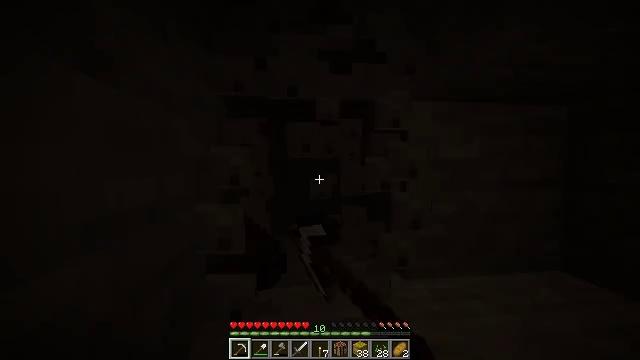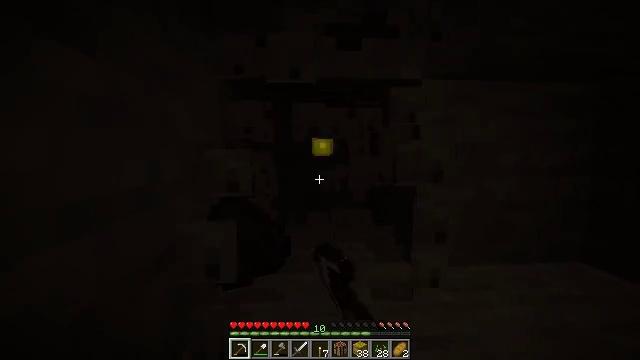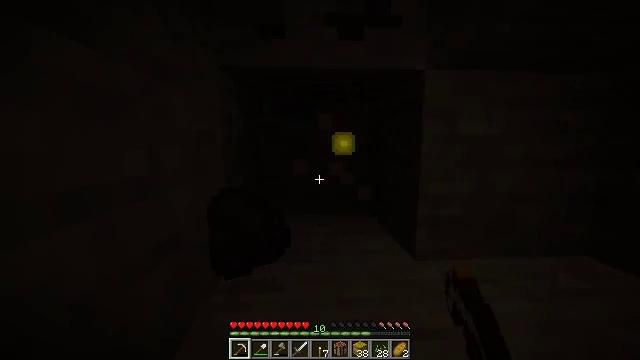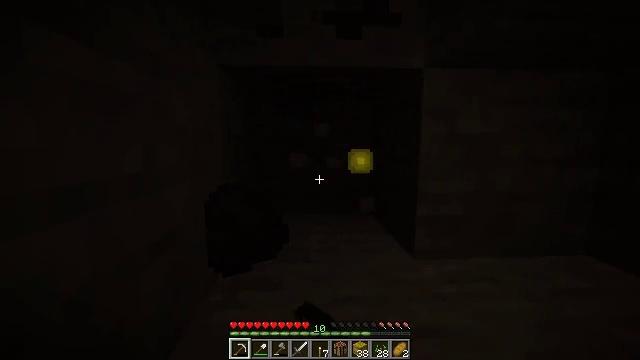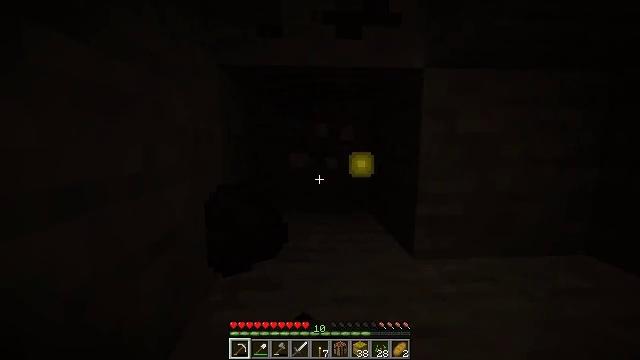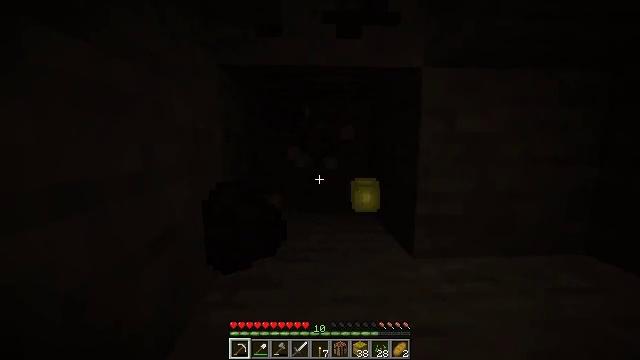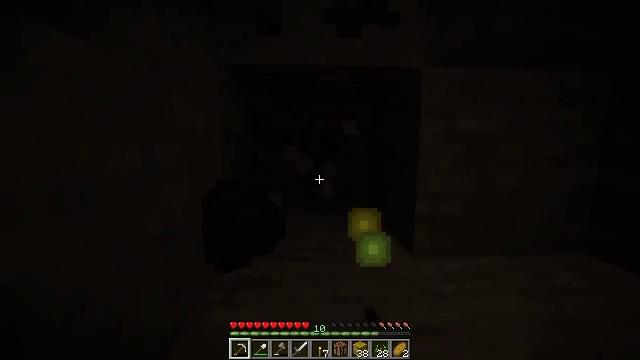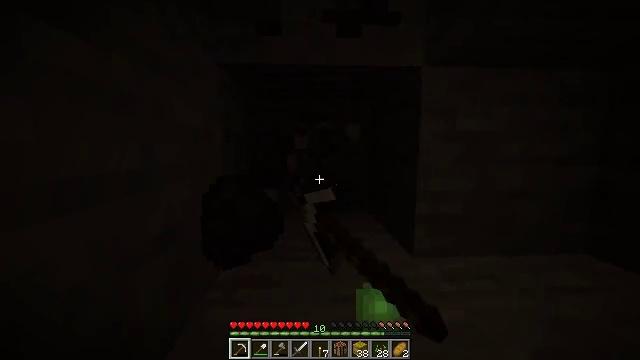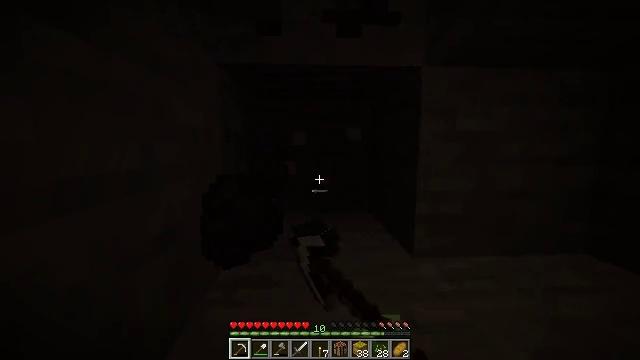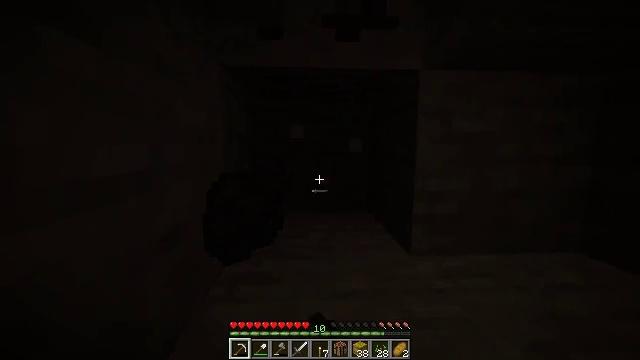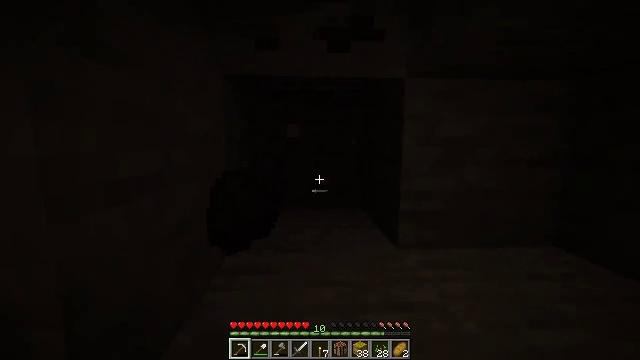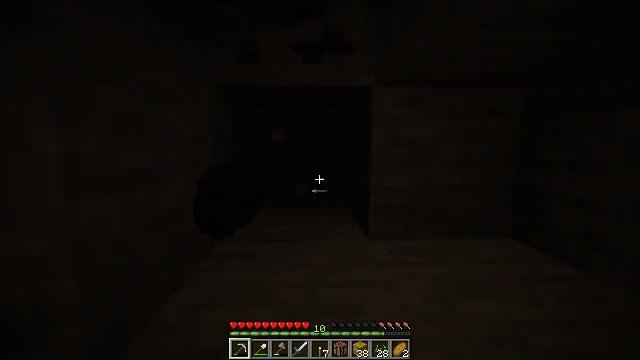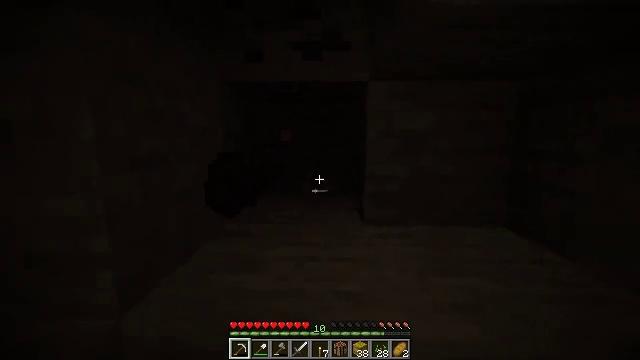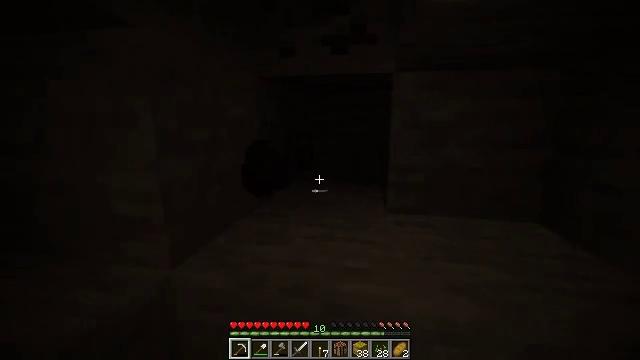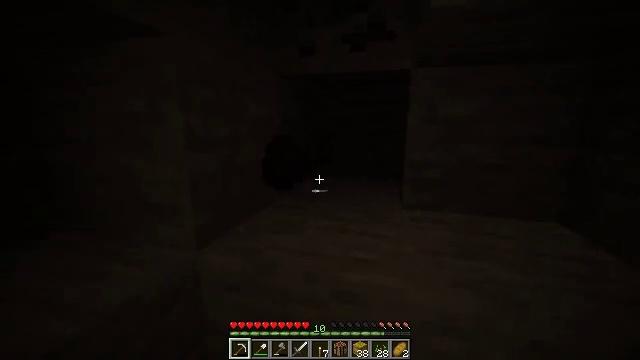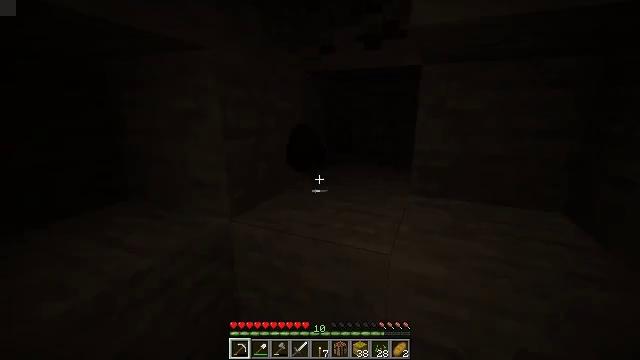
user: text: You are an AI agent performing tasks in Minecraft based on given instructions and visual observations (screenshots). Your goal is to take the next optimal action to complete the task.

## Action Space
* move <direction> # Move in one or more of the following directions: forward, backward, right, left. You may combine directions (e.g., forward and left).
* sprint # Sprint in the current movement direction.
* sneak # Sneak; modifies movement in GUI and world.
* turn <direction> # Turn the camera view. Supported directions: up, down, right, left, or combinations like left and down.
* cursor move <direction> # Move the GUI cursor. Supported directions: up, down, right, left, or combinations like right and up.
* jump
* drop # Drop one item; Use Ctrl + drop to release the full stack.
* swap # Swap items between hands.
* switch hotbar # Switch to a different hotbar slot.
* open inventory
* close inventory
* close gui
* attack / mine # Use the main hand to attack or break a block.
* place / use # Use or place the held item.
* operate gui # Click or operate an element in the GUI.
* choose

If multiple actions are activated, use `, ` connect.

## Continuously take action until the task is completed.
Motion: motion action
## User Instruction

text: Remove a stack of spruce planks from the inventory.
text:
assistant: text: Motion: move forward, turn left and down, attack / mine
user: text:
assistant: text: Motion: turn left and down, attack / mine
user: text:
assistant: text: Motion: attack / mine
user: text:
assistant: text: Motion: attack / mine
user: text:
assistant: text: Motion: attack / mine
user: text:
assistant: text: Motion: attack / mine
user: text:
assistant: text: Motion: attack / mine
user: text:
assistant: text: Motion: no_op
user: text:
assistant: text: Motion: move back
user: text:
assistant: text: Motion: move back and move right
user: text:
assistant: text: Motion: move back and move right
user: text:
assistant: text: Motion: move back and move right, turn left and down
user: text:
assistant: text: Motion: move back and move right, turn left and down
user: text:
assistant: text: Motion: move back and move right, turn left and down
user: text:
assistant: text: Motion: move back, turn left and down
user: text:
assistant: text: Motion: move back, turn left and down
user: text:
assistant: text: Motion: move back, turn left and down
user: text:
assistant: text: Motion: turn left and down
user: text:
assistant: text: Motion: turn left and down
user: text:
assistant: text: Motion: turn left and down
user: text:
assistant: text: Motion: turn left and down
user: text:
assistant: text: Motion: turn left and down
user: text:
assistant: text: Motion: turn left and down
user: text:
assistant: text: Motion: turn left and down
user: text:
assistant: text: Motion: turn left and down
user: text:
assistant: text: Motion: turn left and down
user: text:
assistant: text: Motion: turn left and down
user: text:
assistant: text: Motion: turn left and down
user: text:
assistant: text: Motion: turn left
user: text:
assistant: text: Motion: move left